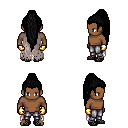
a pixel art fantasy rpg character, male body template, human, dark skin, gray tattered cape, metal pants, black extra-long topknot hairstyle, gold gloves, ghillies, four views (front, back, left, right), 2x2 character sprite sheet, small pixel art, hard edges, no anti-aliasing